Interaction volume radius: 10 \u00c5
Interaction volume height: 10 \u00c5
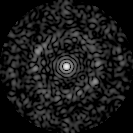
Disorder parameter: 0.84